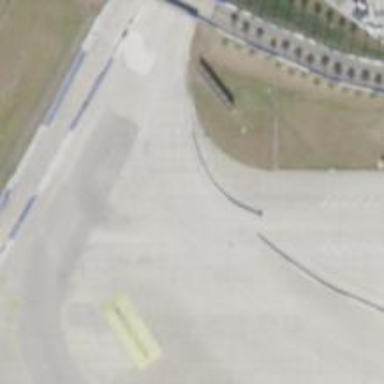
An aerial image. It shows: Motor sport raceway.